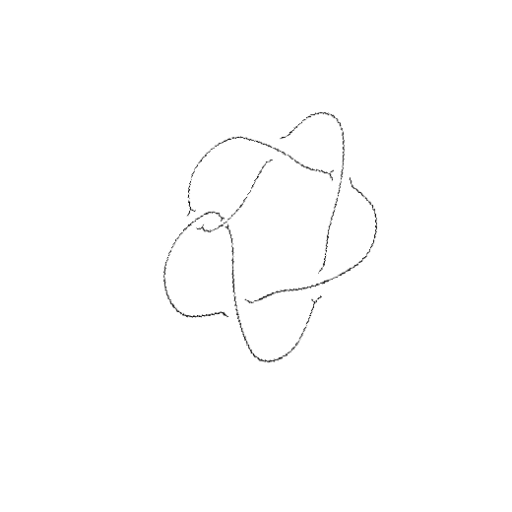
Crossing number: 6